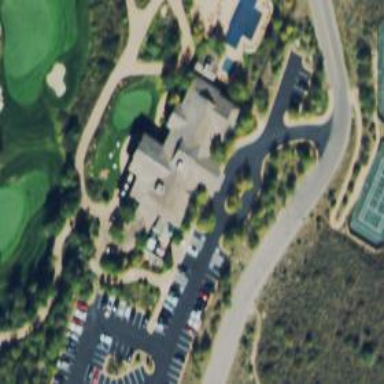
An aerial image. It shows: Clubhouse building for golf.